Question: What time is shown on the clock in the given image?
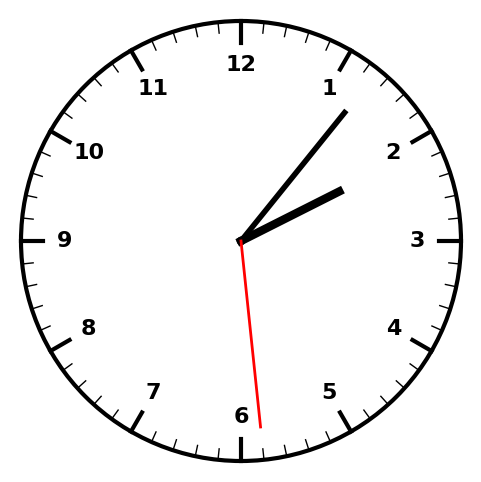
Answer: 02:06:29